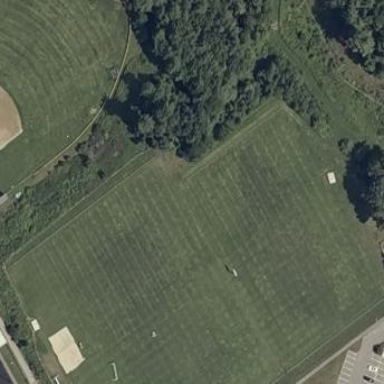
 used for leisure and sports activities."